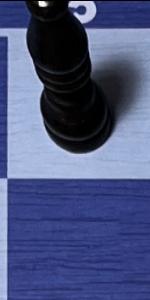
Label: Empty